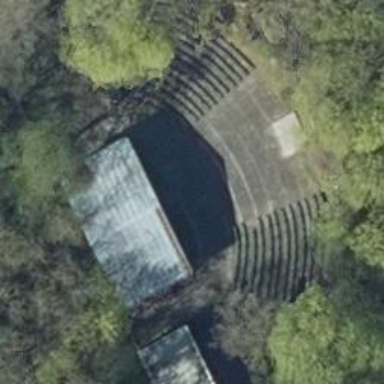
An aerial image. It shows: Open-air theatre.